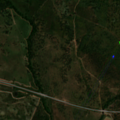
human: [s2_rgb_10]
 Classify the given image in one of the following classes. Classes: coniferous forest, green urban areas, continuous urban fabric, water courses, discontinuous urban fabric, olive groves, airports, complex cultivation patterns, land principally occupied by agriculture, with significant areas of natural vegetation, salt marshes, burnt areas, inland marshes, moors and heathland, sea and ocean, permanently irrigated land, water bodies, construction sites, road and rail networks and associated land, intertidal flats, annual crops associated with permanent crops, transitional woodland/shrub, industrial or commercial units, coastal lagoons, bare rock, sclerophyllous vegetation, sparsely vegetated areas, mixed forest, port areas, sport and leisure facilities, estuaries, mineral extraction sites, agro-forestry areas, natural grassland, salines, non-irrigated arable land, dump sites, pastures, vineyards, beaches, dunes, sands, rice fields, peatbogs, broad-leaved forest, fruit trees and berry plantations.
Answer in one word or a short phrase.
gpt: continuous urban fabric